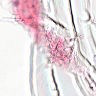
Metastatic tissue present: no